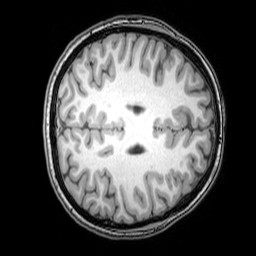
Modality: T1w
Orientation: axial
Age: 24
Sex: female
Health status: healthy
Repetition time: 0.081 s
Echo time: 0.037 s